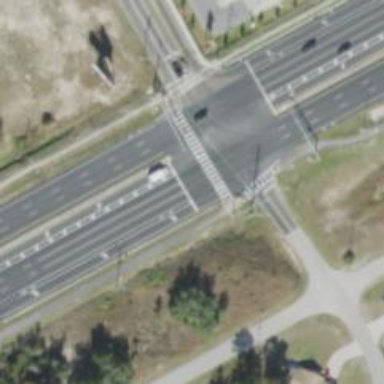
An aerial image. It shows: Marked crossing for cyclists on cycleway.